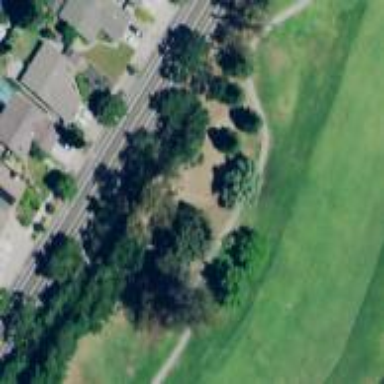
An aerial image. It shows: Wetland area serving as water hazard for golf course.